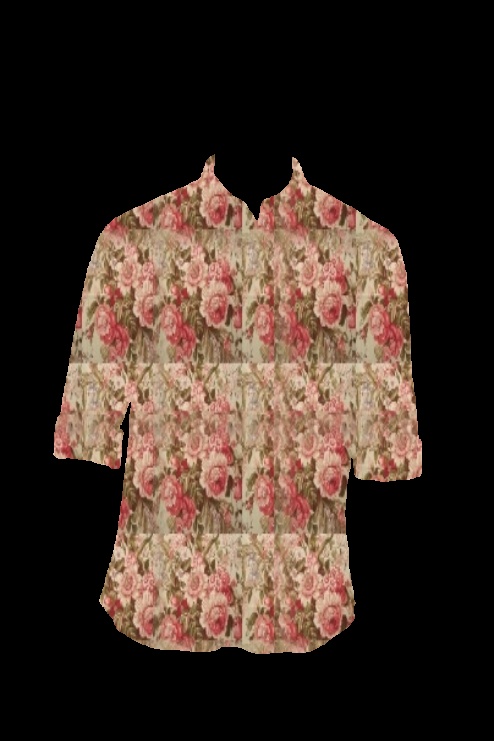
pink rose print button up tee